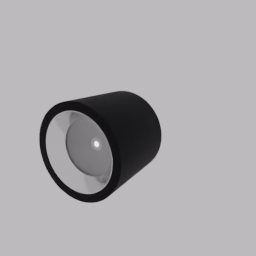
Label: lighting